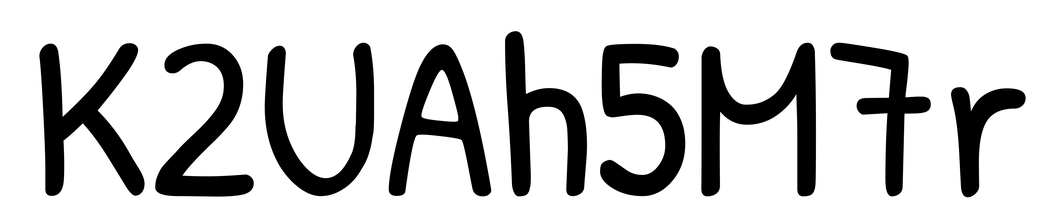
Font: PatrickHand-Regular